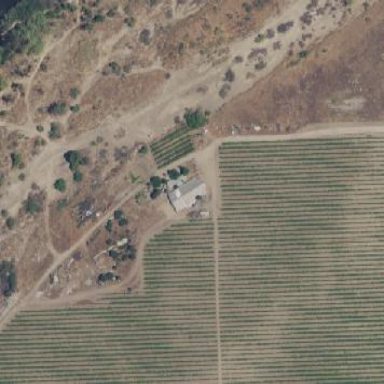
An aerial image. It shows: Vineyard with grape crops.